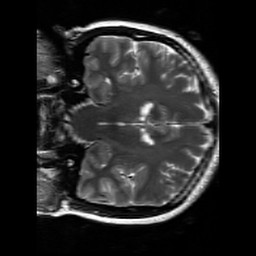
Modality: T2w
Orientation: coronal
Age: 34
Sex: female
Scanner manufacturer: siemens
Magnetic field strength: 3 T
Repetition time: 7 s
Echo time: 0.09 s